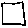
Label: square